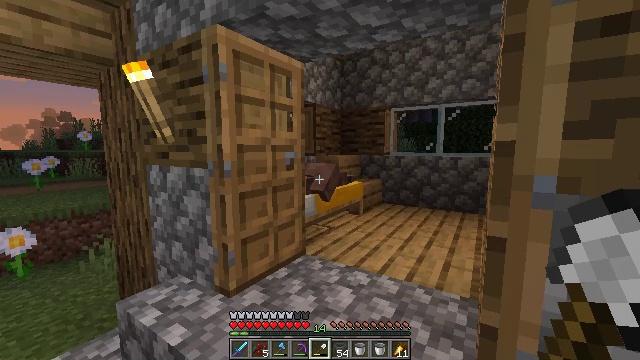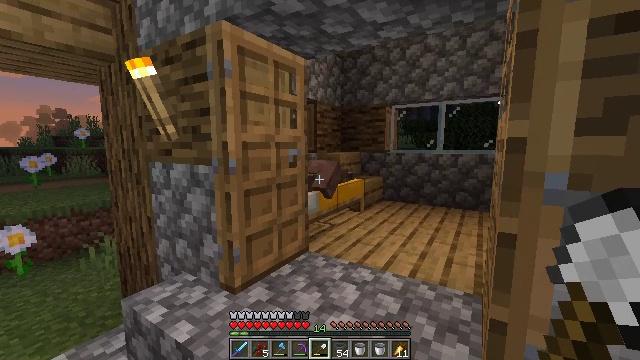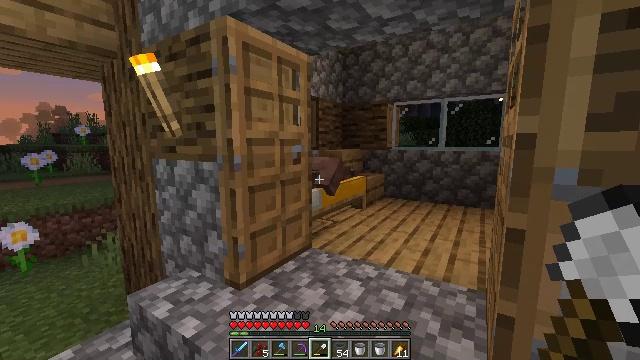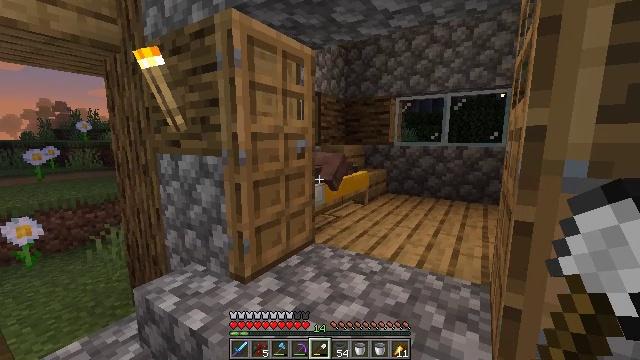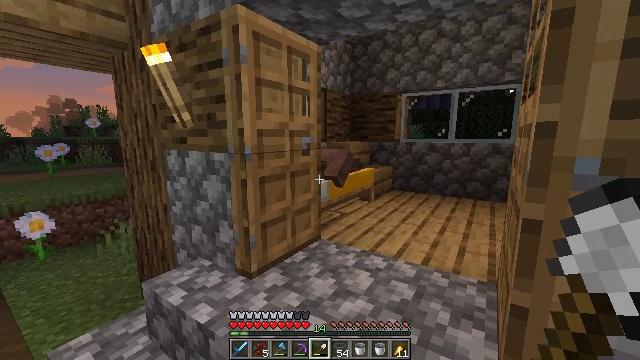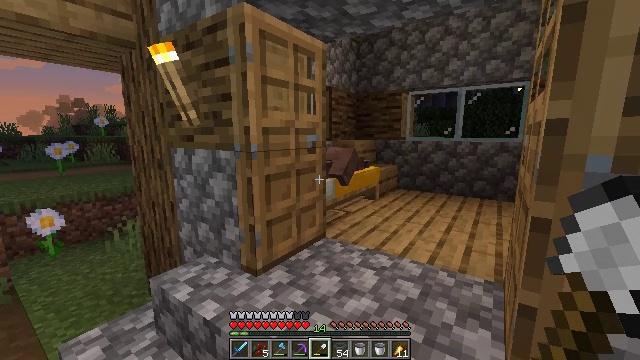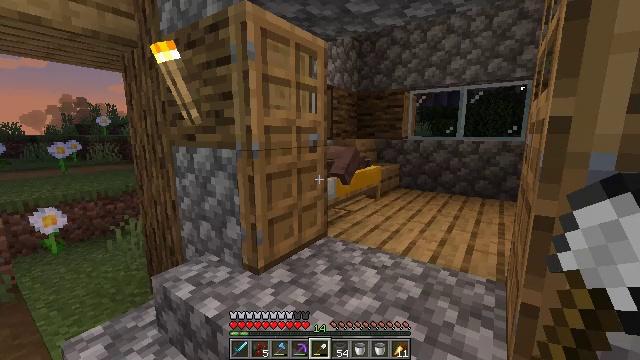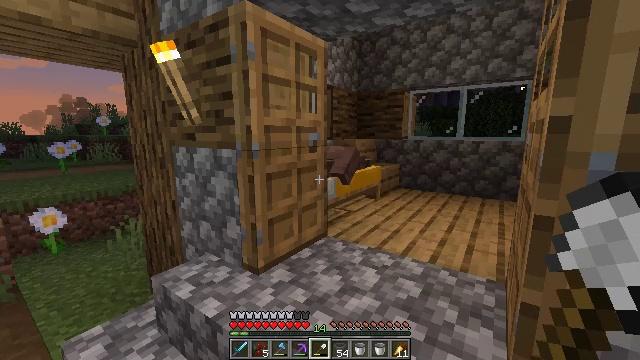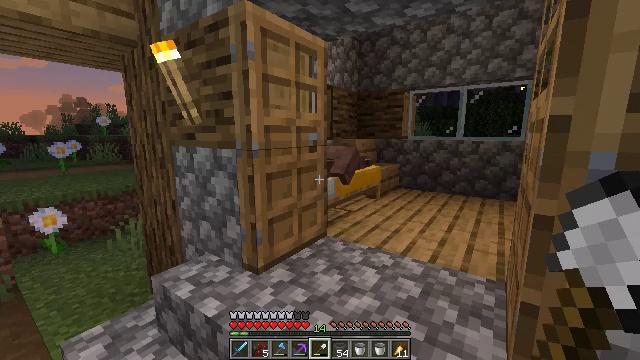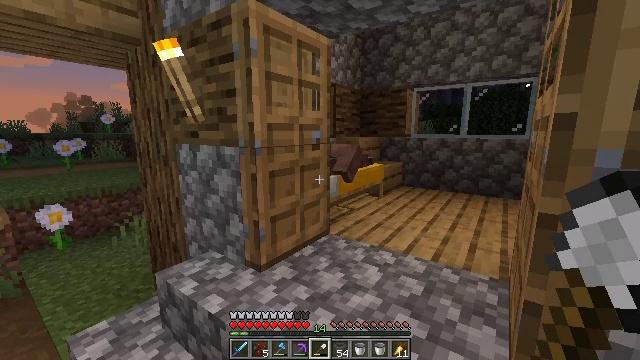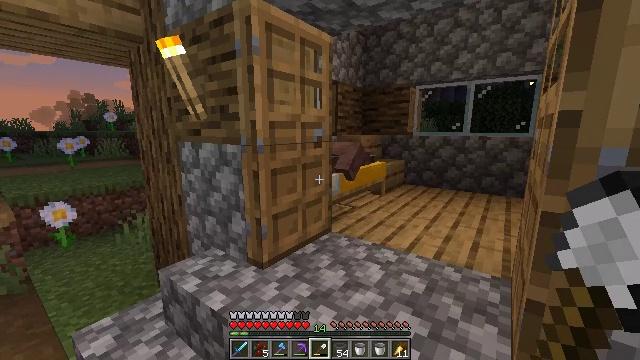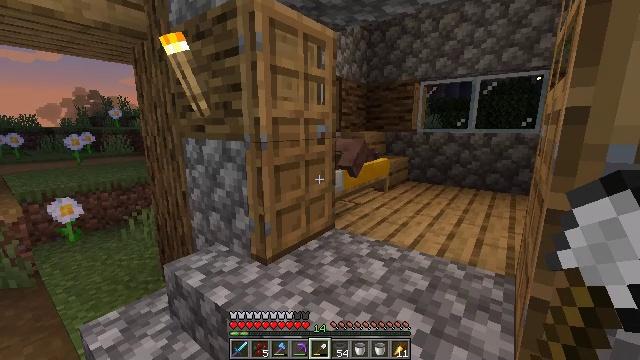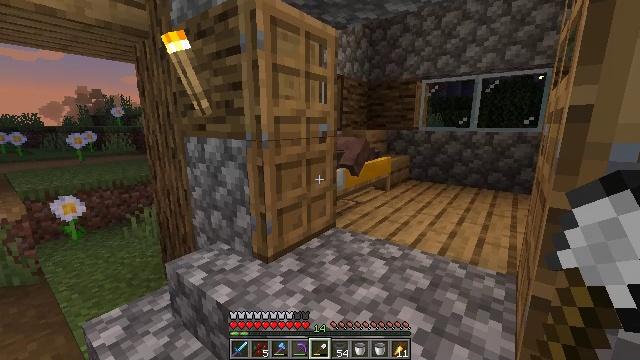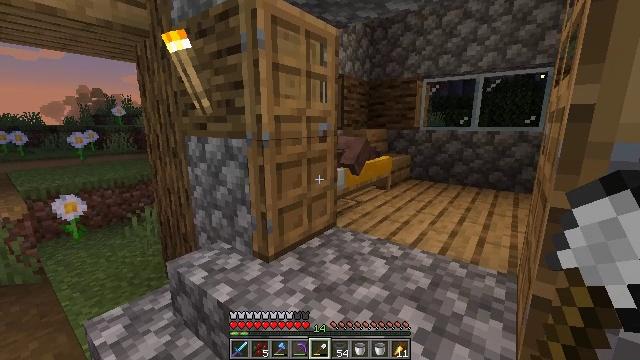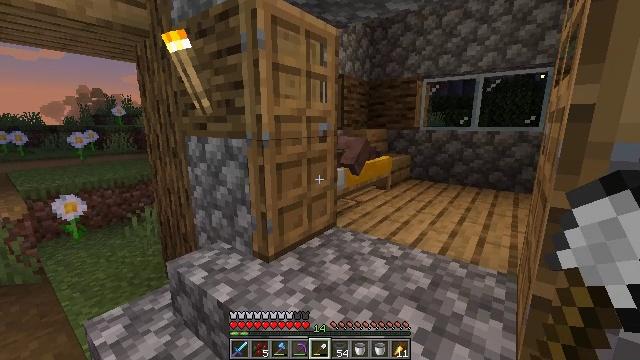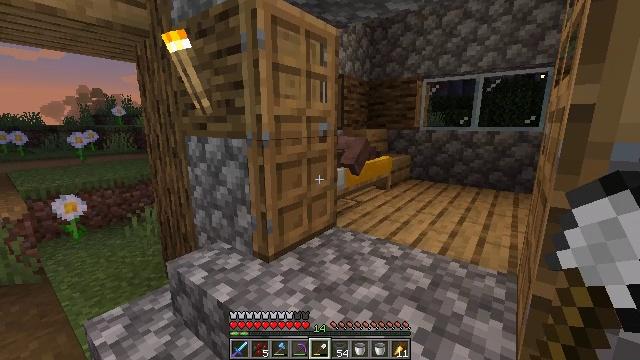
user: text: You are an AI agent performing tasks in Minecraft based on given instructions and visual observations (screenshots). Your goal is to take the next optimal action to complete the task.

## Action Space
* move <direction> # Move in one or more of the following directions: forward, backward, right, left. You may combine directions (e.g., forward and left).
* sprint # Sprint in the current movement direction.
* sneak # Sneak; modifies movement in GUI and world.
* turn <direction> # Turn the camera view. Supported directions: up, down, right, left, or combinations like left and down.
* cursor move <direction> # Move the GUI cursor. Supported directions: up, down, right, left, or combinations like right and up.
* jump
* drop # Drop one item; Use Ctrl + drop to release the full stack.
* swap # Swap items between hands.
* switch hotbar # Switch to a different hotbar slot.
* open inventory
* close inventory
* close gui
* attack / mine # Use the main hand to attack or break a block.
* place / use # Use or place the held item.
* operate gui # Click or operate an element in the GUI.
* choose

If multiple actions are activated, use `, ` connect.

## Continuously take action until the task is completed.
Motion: motion action
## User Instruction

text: Mine the oak door to pick it up.
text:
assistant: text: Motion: no_op
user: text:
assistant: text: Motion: no_op
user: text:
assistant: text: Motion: no_op
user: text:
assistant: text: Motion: turn left
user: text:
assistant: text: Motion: turn left
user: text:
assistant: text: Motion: no_op
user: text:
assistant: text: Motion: no_op
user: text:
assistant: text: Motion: no_op
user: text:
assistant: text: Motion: no_op
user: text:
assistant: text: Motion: no_op
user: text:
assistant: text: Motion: no_op
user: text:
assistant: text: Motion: no_op
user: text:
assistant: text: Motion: no_op
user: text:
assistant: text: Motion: no_op
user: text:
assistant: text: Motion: no_op
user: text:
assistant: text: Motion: no_op
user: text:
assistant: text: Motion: no_op
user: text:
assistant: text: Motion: no_op
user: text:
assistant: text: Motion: no_op
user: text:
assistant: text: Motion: no_op
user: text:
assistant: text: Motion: no_op
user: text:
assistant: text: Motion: no_op
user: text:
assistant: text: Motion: no_op
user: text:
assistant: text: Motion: no_op
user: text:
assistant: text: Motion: no_op
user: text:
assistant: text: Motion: no_op
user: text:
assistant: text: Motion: no_op
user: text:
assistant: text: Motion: no_op
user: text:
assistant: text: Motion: no_op
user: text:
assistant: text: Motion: no_op